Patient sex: F
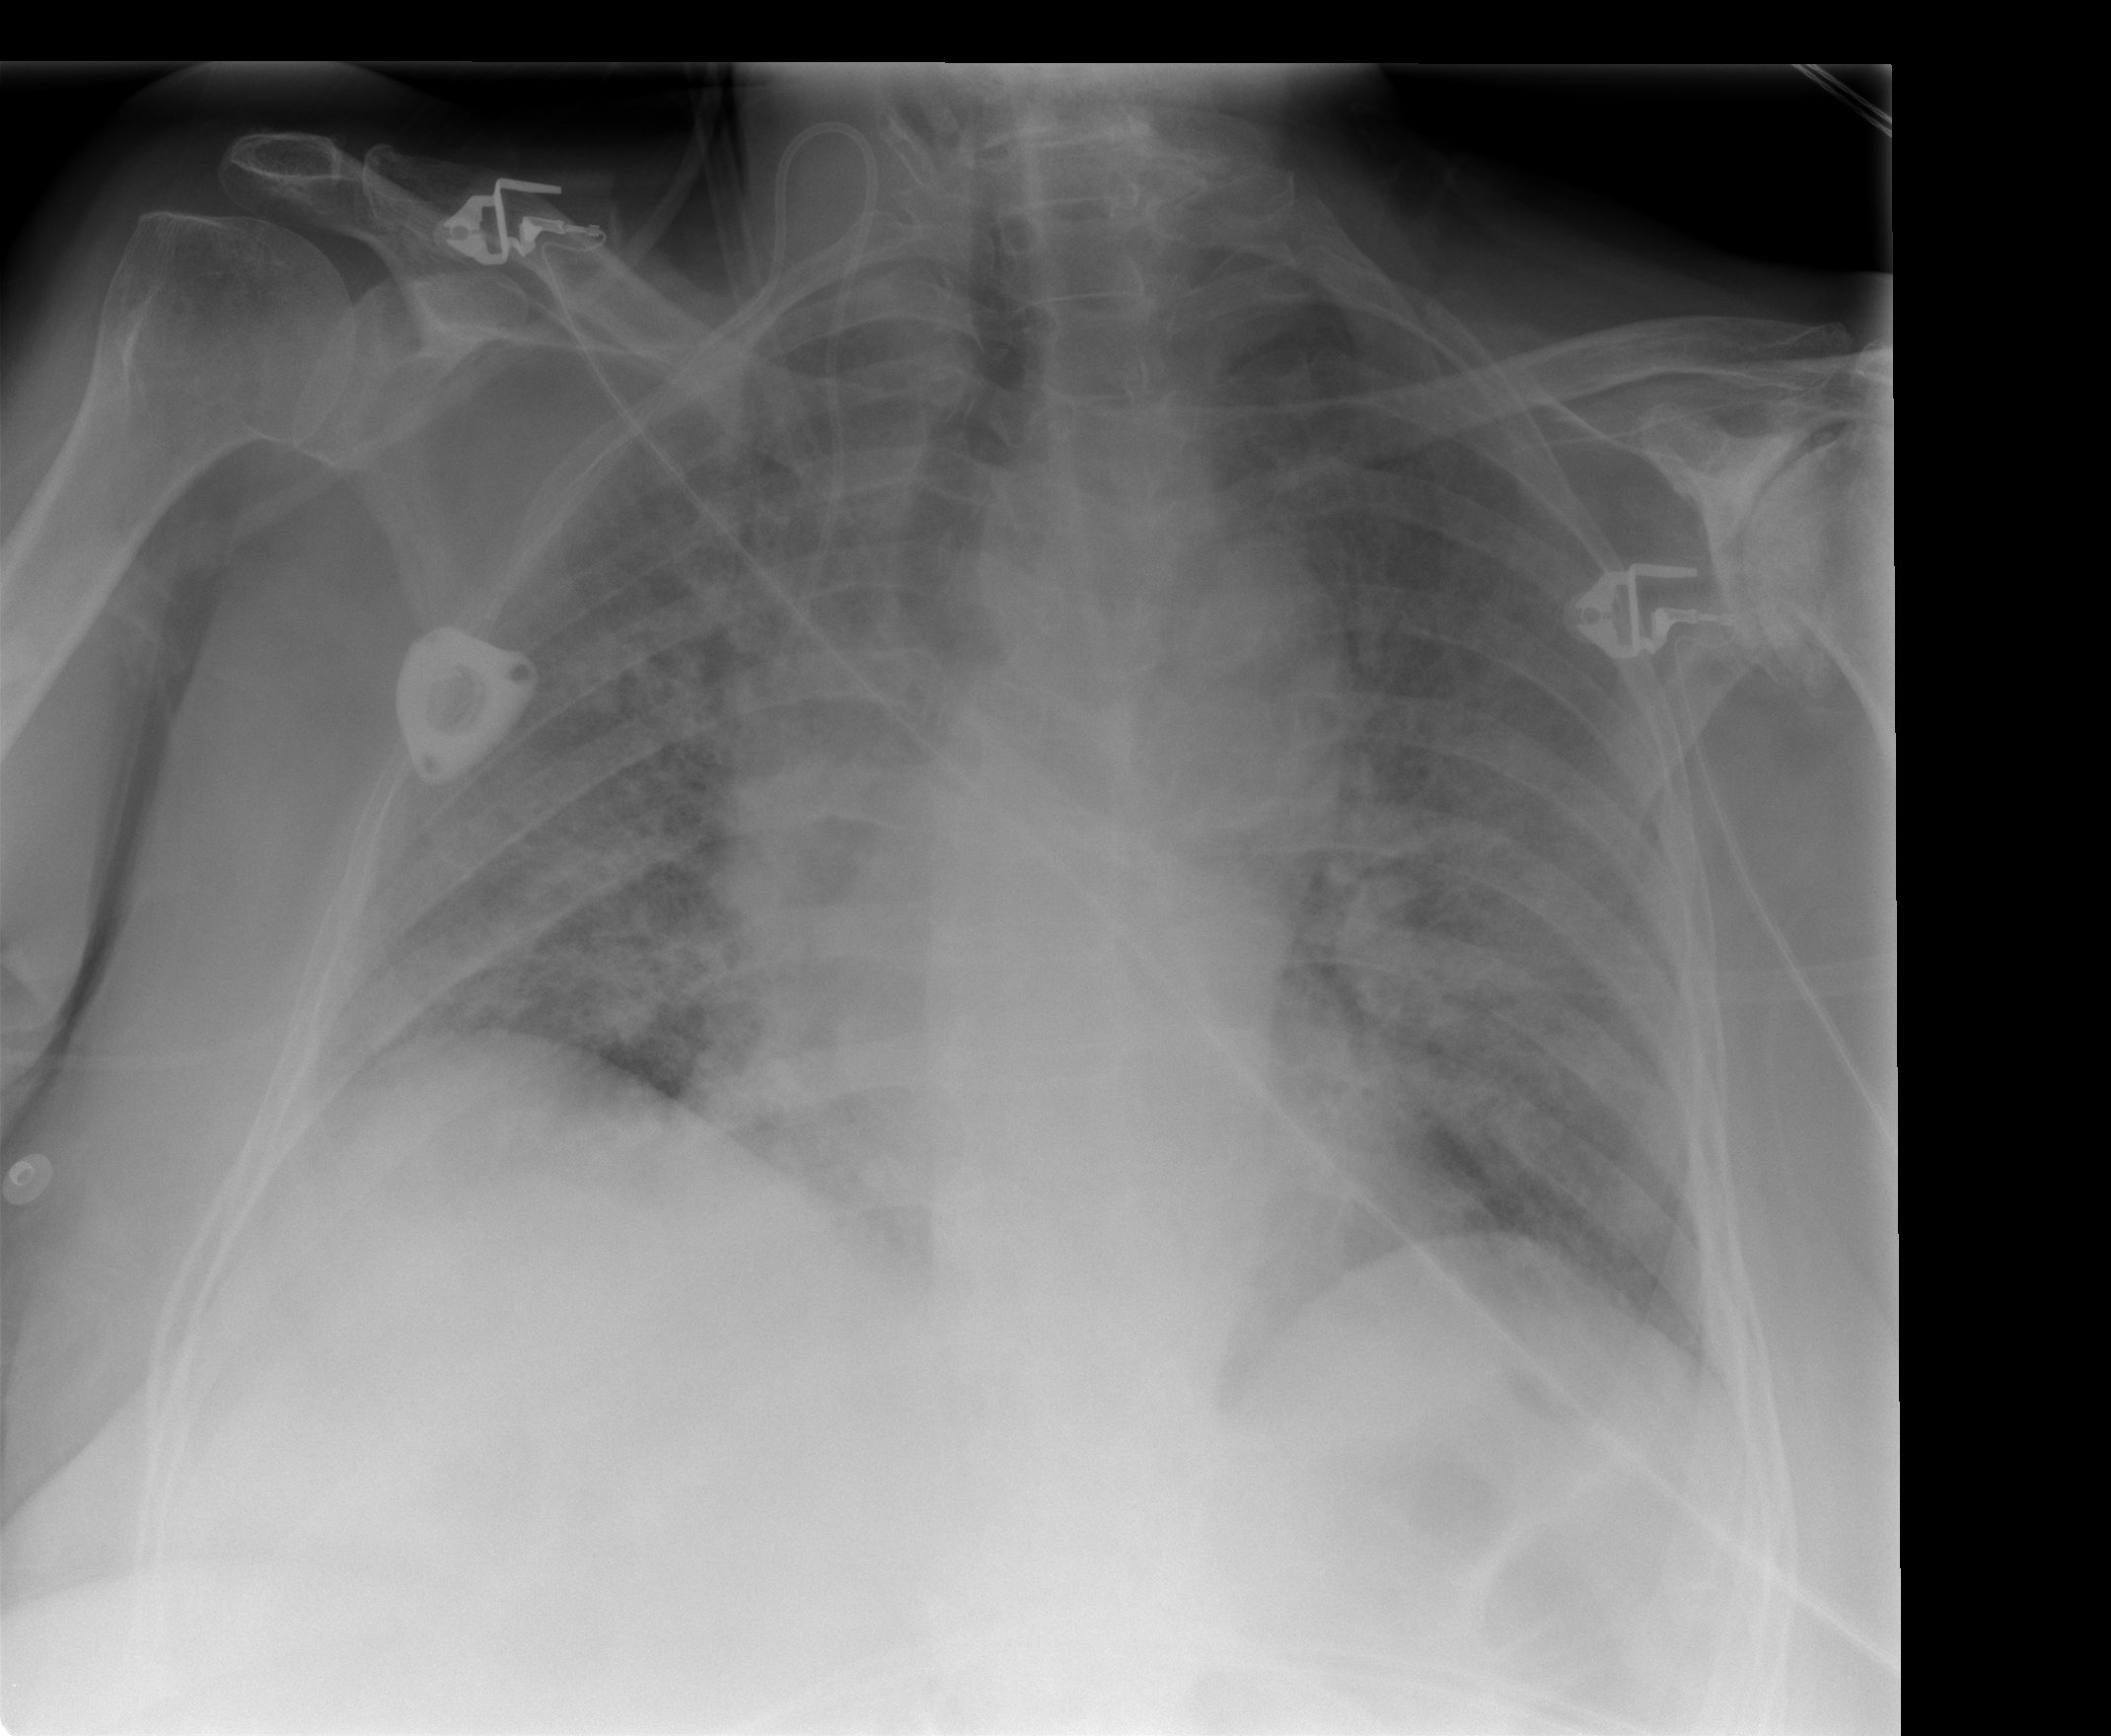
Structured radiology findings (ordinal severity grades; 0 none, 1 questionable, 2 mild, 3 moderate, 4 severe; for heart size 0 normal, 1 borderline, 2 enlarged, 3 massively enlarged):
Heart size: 0
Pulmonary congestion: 0
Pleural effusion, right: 1
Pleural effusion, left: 0
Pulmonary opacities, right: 3
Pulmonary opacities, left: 3
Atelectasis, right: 2
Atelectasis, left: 2